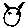
Label: cat